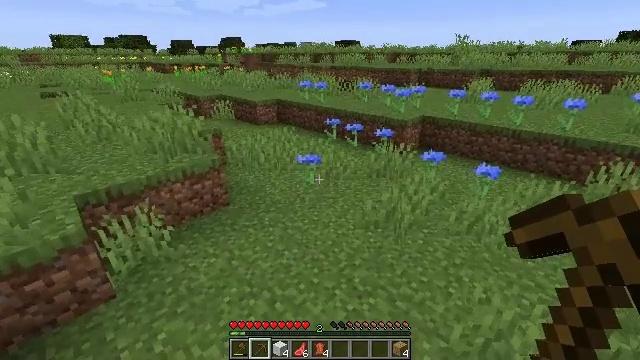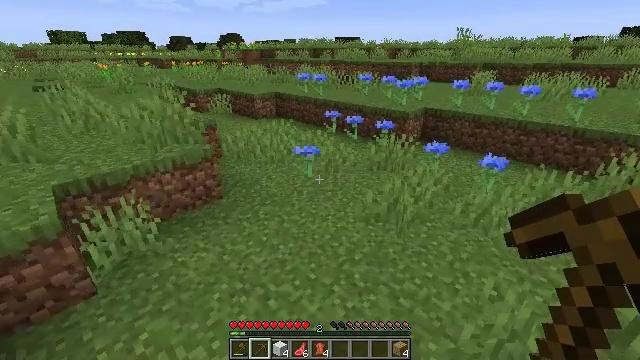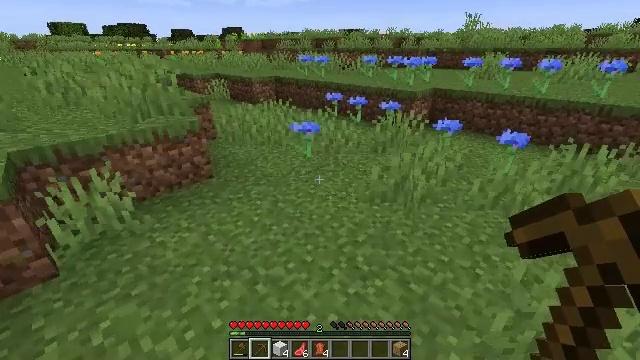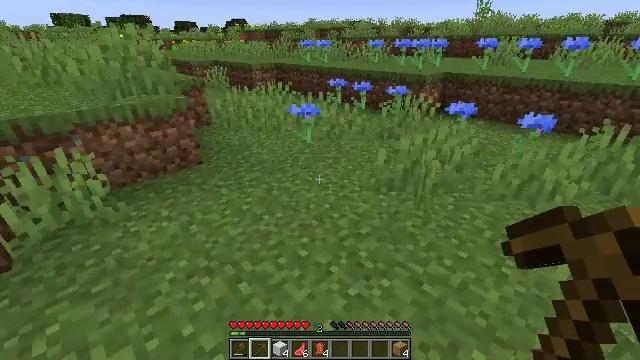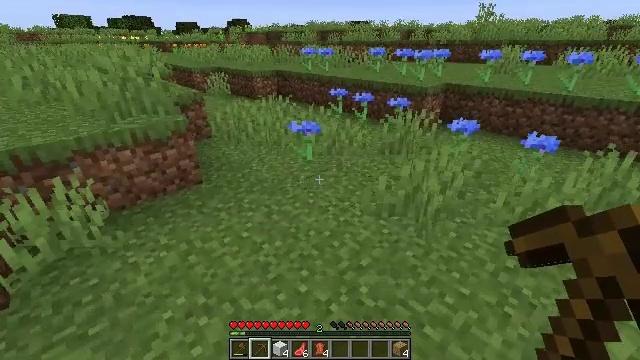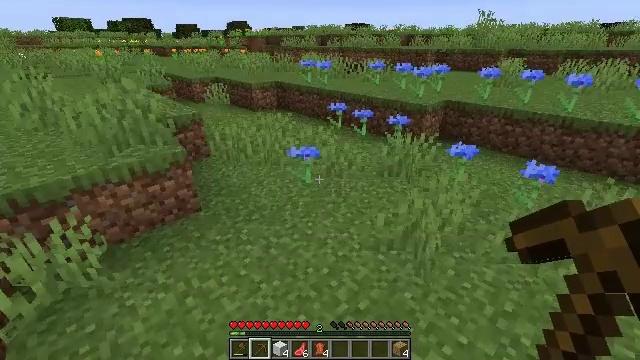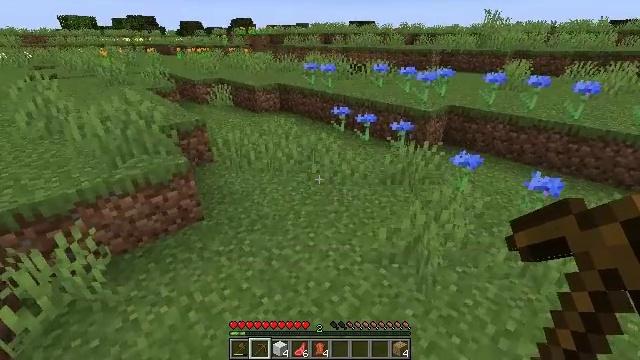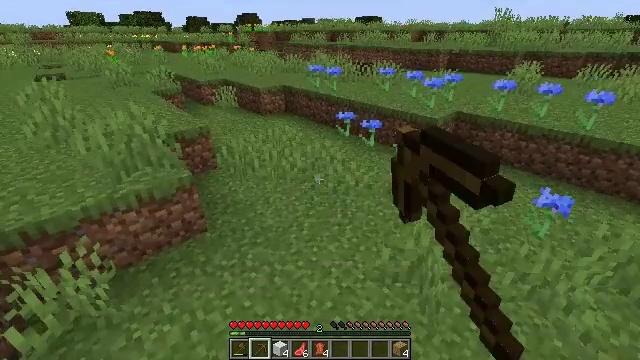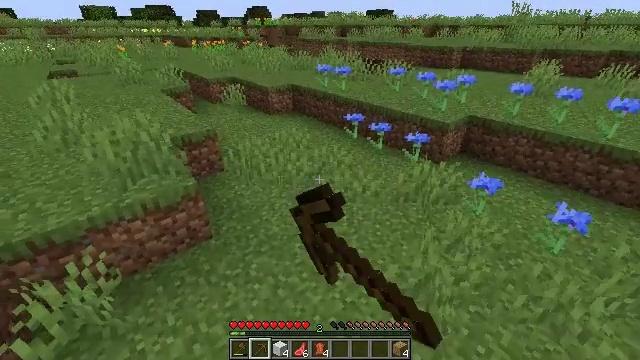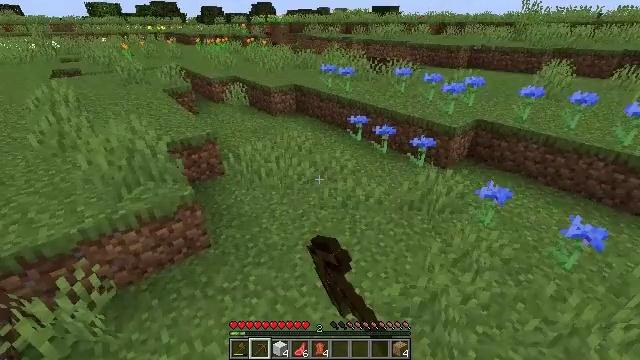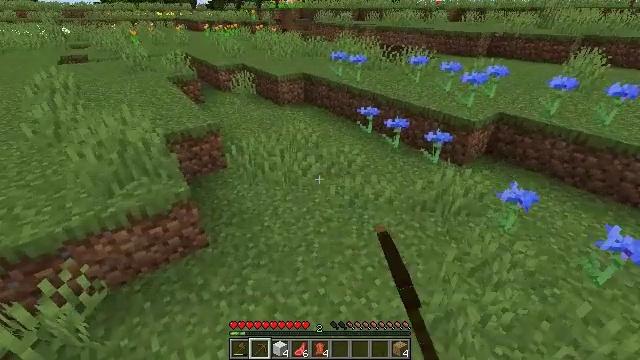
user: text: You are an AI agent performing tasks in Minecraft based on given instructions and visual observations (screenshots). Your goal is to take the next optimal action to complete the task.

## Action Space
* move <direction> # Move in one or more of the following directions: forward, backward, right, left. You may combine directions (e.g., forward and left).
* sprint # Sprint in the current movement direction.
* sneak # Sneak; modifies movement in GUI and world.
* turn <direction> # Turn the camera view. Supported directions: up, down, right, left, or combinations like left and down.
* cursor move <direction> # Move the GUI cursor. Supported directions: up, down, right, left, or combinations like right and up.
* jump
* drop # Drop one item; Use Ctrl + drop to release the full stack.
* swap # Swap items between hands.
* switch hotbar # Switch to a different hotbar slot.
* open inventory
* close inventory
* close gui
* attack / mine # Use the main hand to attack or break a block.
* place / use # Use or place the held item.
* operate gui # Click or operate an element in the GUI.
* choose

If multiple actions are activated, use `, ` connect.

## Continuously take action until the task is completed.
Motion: motion action
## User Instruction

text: Collect a cornflower for blue dye.
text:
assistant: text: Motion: move forward, jump
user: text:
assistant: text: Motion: move forward, jump
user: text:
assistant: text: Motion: move forward, jump
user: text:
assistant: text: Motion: move forward, jump
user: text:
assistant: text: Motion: move forward, jump
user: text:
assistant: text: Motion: move forward, attack / mine, jump
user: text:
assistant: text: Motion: move forward, turn left, attack / mine, jump
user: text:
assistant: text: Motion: move forward, turn left and down, attack / mine, jump
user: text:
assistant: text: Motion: move forward, jump
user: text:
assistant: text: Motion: move forward, turn left and down, jump
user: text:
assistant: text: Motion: attack / mine, jump